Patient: sex F, age 26
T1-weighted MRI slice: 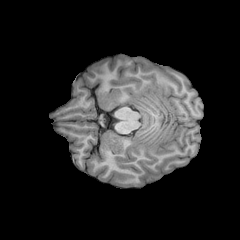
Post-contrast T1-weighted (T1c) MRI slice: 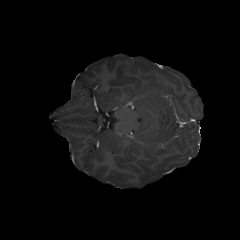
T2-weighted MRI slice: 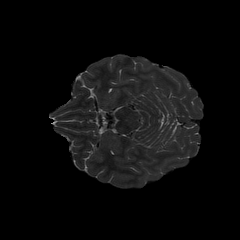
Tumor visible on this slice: no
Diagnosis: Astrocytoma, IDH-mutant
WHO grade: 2